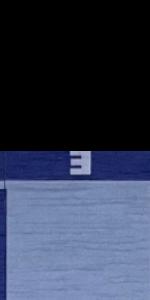
Label: Empty